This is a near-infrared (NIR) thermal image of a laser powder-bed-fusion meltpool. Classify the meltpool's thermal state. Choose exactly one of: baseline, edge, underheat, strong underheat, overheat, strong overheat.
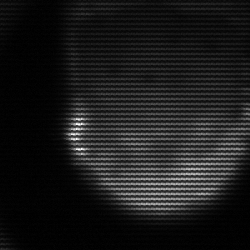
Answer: edge